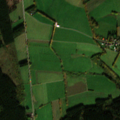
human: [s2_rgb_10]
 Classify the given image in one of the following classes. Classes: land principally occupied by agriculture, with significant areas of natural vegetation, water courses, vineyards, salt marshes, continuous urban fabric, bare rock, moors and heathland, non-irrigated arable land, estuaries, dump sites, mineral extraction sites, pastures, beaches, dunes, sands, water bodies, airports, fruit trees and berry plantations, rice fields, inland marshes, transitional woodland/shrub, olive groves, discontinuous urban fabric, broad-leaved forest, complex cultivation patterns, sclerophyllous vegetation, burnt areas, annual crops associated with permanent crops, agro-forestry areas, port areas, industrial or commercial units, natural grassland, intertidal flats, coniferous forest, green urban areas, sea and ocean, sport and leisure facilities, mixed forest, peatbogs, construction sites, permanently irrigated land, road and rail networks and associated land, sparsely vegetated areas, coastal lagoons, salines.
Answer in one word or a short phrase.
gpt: pastures, coniferous forest